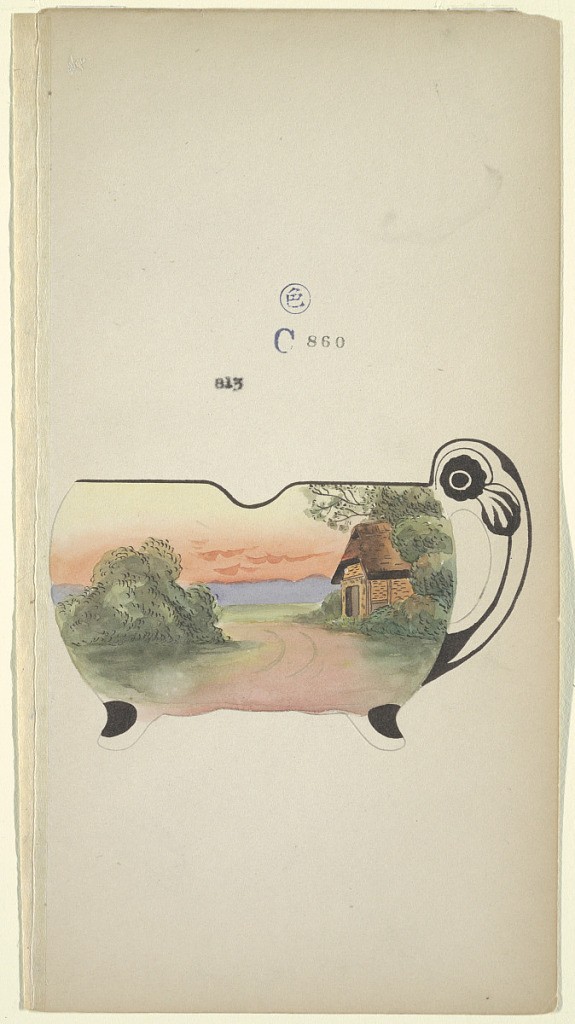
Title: Design for a Sugar Bowl
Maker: Noritake, Japan and New York, New York, USA
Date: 1880–1910
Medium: Brush and watercolor, black gouache, graphite on cream paper
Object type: Drawing
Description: Design for a sugar bowl with curved and decorated handle; a dip in the rim of the bowl. Body has allover decoration in form of sunset landscape with cottage on right and path to the left.